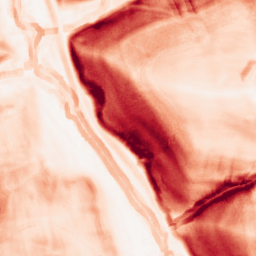
Category: morphological
Decomposition family: morphological_gradient
Decomposition parameters: size: 7
shape: square
Upsampling method: bicubic
Upsampling parameters: scale: 8
Upsampling scale: 8